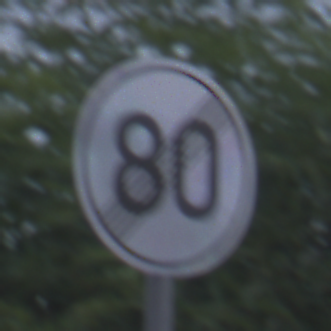
Verkehrszeichen: EndeGeschwindigkeit80
Umgebung: Outdoor, Urban
Tageszeit: SunriseSunset
Wetter: PartlyCloudy
Licht: Natural
Jahreszeit: NotSpecified
Kontrast: LowContrast